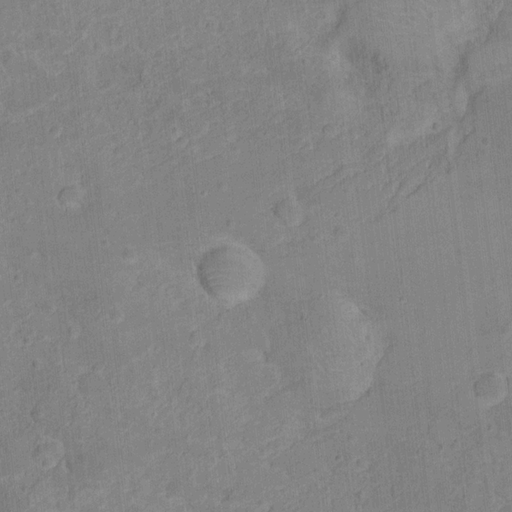
Classes present: Background